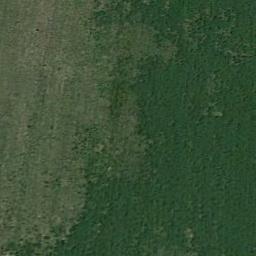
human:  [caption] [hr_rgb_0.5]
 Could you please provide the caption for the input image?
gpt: The entire image is dominated by grass .

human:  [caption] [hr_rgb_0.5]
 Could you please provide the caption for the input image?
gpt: There is no grass in some parts of the meadow .

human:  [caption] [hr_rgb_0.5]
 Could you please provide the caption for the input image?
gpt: The grass on the left side of the meadow is sparse and the grass on the right side of the meadow is dense .

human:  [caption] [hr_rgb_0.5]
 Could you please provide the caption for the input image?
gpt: A large lush green meadow covered with green grass .

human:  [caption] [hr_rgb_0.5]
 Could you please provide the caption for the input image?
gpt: A green meadow with many grass .